Interaction volume radius: 10 \u00c5
Interaction volume height: 25 \u00c5
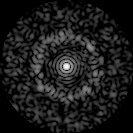
Disorder parameter: 0.8338